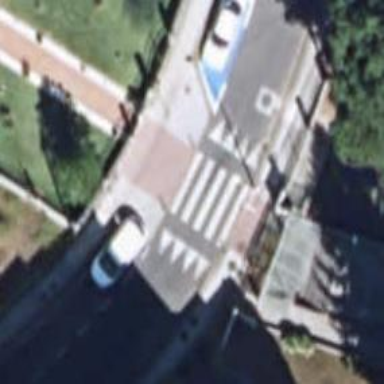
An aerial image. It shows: Marked road crossing with traffic calming table.